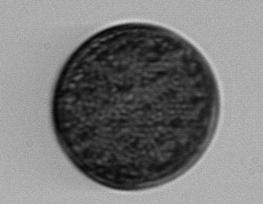
Label: Coscinodiscus